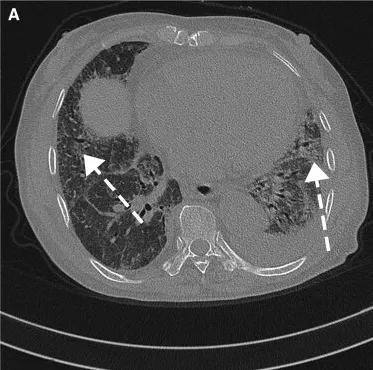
High-resolution CT (HRCT) of the chest. Chest HRCT images showed subpleural ground-glass shadows and grid-like lesions compatible with ILD. Oesophageal dilation, traction bronchiectasis, bilateral pleural effusion and a small amount of pericardial effusion were present. (A) Chest HRCT, pulmonary window. White broken arrows indicate ILD.
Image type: radiology (ct)